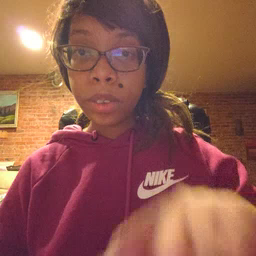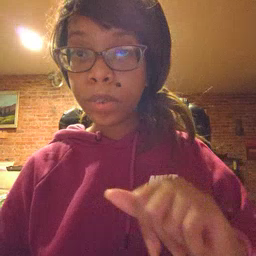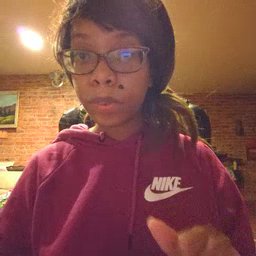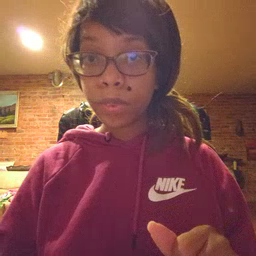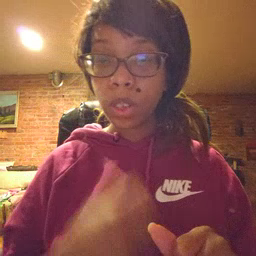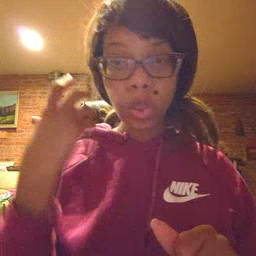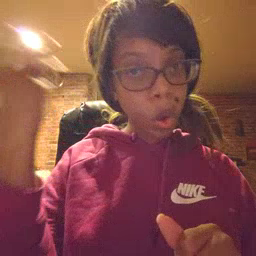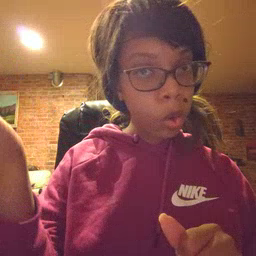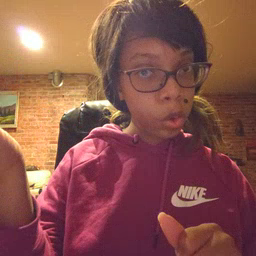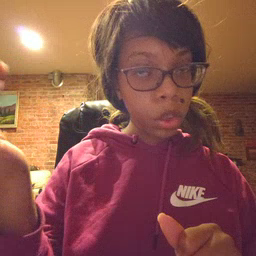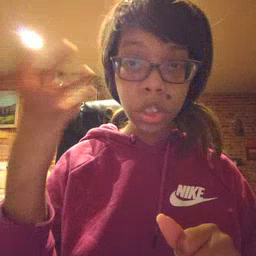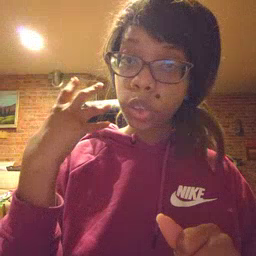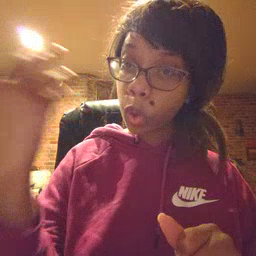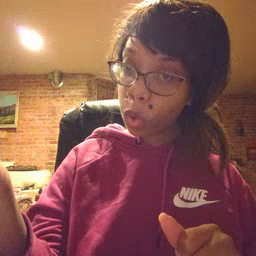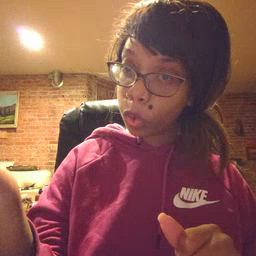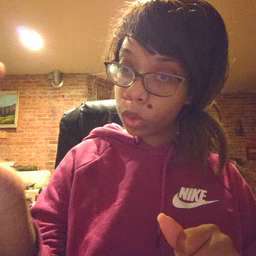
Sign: go